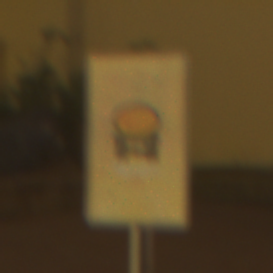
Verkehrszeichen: FahrzeugeMitWassergefaehrdenderLadungOhnePfeilsymbol
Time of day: Night
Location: Outdoor (Urban)
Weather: Clear
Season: NotSpecified
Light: Artificial